Aerial crown-view tile of a tropical tree (Barro Colorado Island, Panama), acquired 20241216:
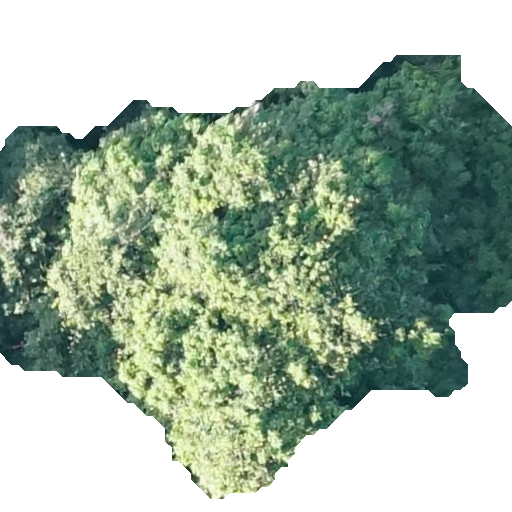
Species: Protium stevensonii
GBIF accepted scientific name: Tetragastris panamensis
Crown area: 238.606 m²